Question: I would like to know Is it possible to create a custom control like in this picture
it needs to placed on photos which we take from iphone. also the arrows needs to be moved here and there.So i request you guys to clrify me whether this kind controls can be created in the iphone programming.also can apple approves this kind of controls in a app?
Kindly help me out.
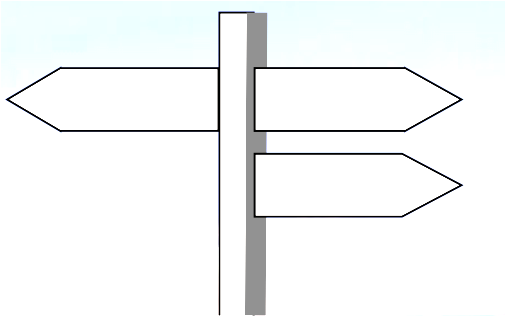
Answer: Absolutely. My suggestion is to do the following.
Create an image that will be the arrows of the sign post. Then create as many 'UIButton's as you need posts, setting the background image to that. Add a title, or not, as you like. These will work just like buttons, and be moveable, clickable, etc.
Next make a 'UIView' with the sign post. Add a 'UIImageView' with image the post. Then add the 'UIButton's to that view.
Then you can drag and drop, animate, or do whatever you like to the buttons (arrows) and sign post separately.